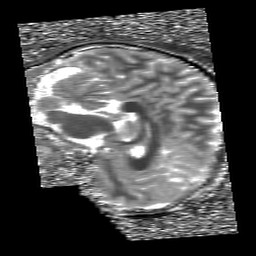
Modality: T1map
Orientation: sagittal
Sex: male
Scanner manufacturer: siemens
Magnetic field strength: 3 T
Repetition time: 5 s
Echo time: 0.00368 s